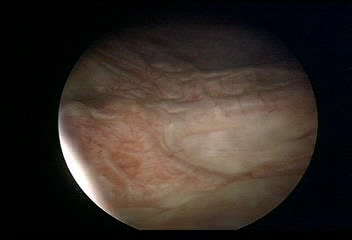
Modality: WLC
Class: Normal mucosa
Bladder cancer association: No